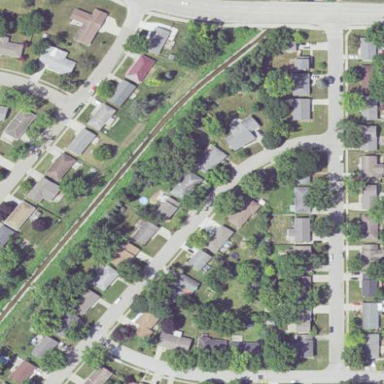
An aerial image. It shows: Residential area in neighborhood consisting of single-family homes.